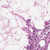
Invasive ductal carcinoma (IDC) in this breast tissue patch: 0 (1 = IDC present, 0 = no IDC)